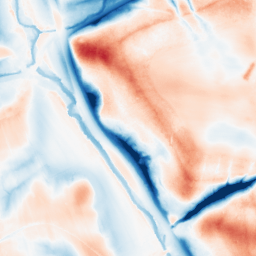
Category: trend_removal
Decomposition family: local_polynomial
Decomposition parameters: window_size: 51
degree: 1
Upsampling method: bicubic
Upsampling parameters: scale: 2
Upsampling scale: 2